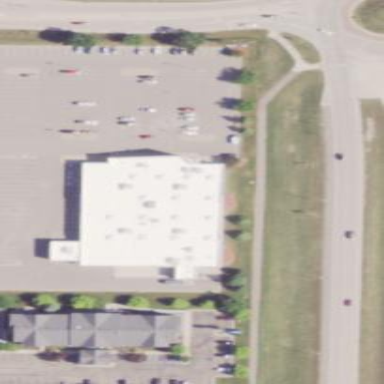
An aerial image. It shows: Building.